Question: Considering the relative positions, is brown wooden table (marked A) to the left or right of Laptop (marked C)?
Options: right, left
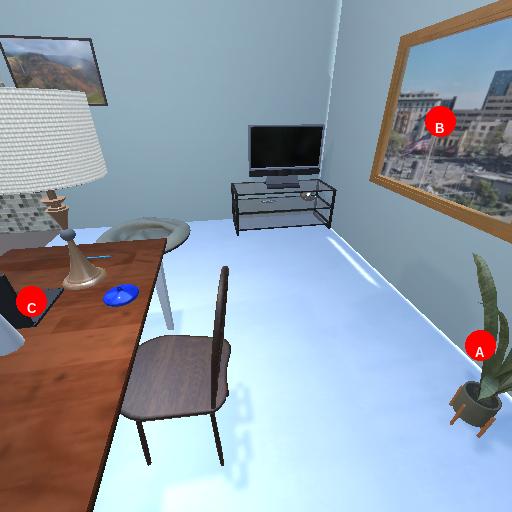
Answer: right